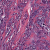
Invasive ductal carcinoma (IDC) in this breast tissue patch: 1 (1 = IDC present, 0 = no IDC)